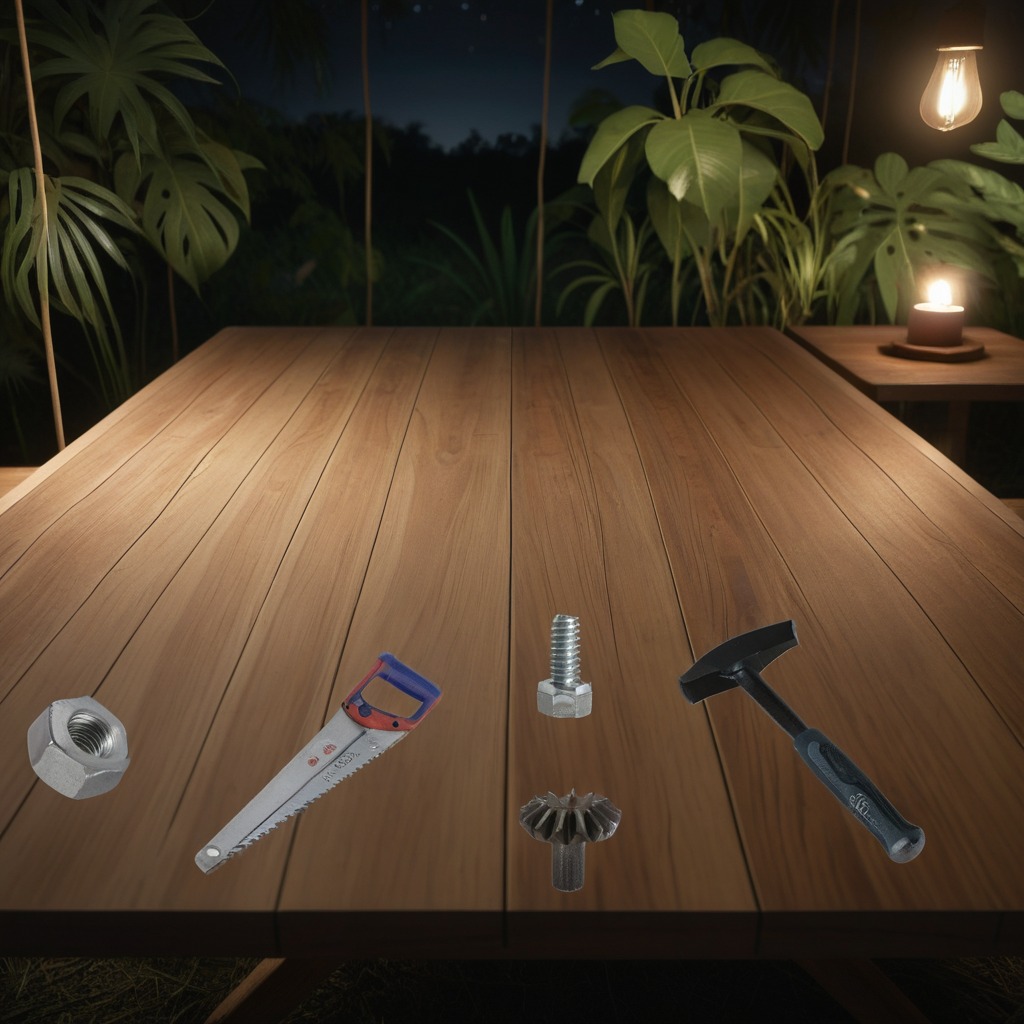
A gear with teeth, a hammer, a metal machine screw, a handheld metal saw, and a metal nut are lying on the wooden table.